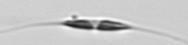
Label: Cylindrotheca